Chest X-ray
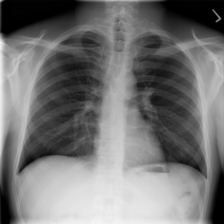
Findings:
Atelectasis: negative
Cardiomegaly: negative
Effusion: negative
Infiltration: negative
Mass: negative
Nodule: negative
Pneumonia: negative
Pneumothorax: negative
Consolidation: negative
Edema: negative
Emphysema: negative
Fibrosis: negative
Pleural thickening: negative
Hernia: negative